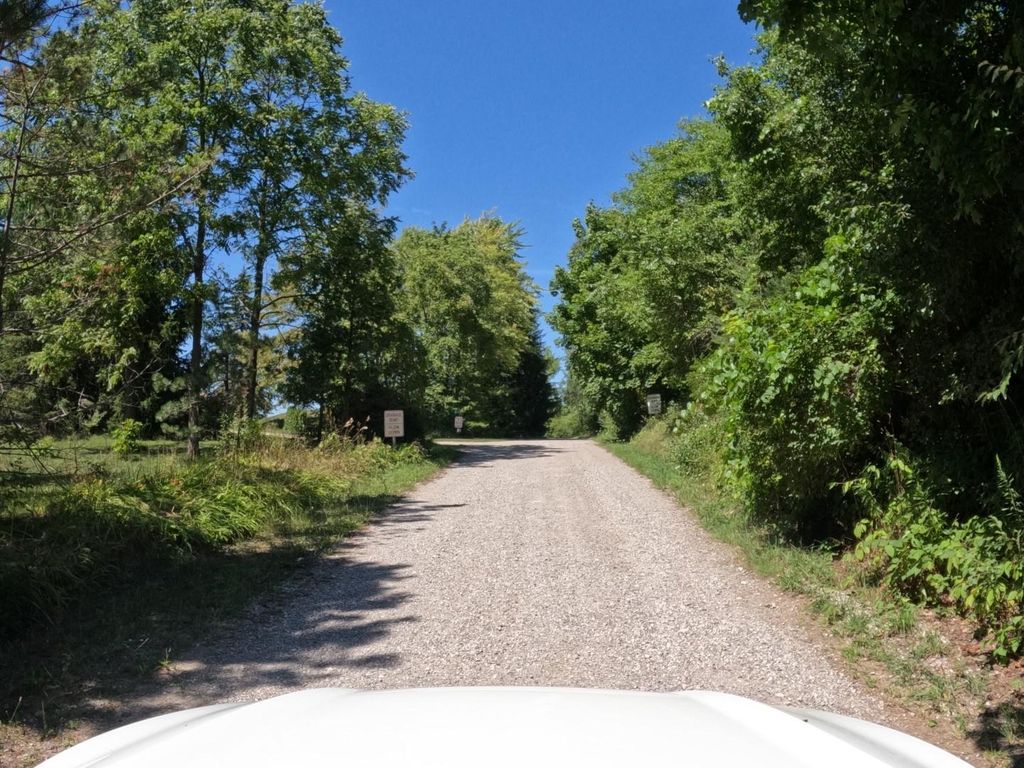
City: kitchener-waterloo